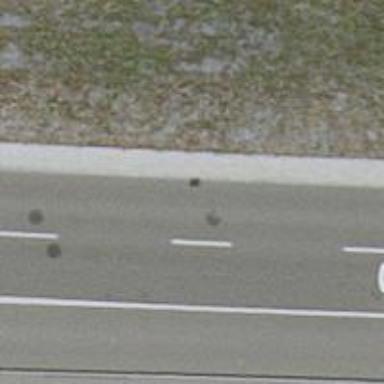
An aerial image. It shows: Primary road with asphalt surface.